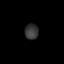
Tissue: prostate
Cell type: Fibroblasts
Senescence score: 0.7141
Nuclear area (px): 211
Mean DAPI intensity: 53.659